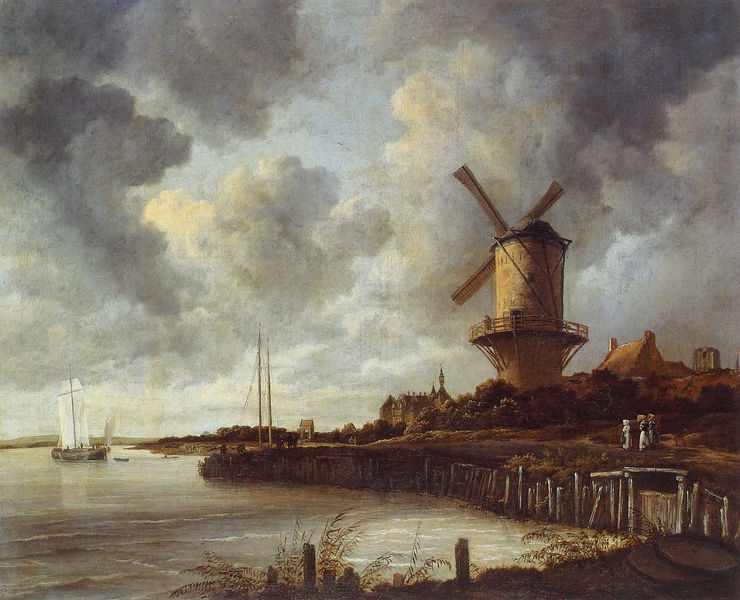
Titel: Die Windmühle bei Wijk
Künstler: Jacob van Ruisdael
Institution: Amsterdam, Rijksmuseum
Schlagwörter: gemälde, himmel, meer, wasser, wolken, frauen, landschaft, mädchen, see, ufer, braun, grau, licht, haus, meschen, stein, holland, niederlande, ferne, häuser, hügel, mühle, natur, schilf, wind, windmühle, kirche, land, drei, boot, küste, segel, segelboot, wellen, mast, segelschiff, dorf, van gogh, hafen, steg, wetter, palast, ländlich, landwirtschaft, mee, 1810, meijsje, widmühle